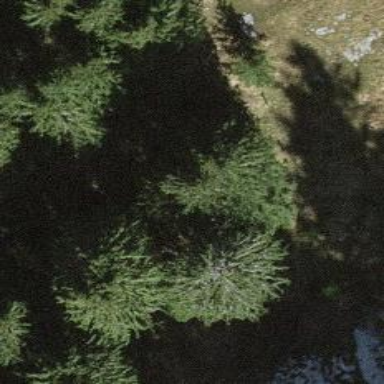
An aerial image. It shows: Single tag "natural: tree."